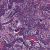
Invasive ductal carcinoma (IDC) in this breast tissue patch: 0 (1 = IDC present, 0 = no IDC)